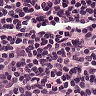
Metastatic tissue present: no